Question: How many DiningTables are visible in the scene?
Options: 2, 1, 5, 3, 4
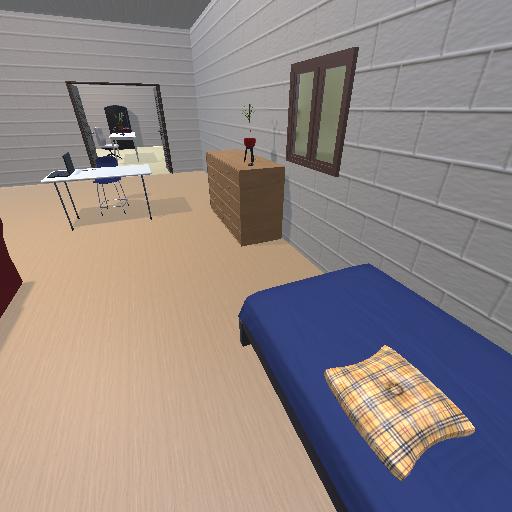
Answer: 2